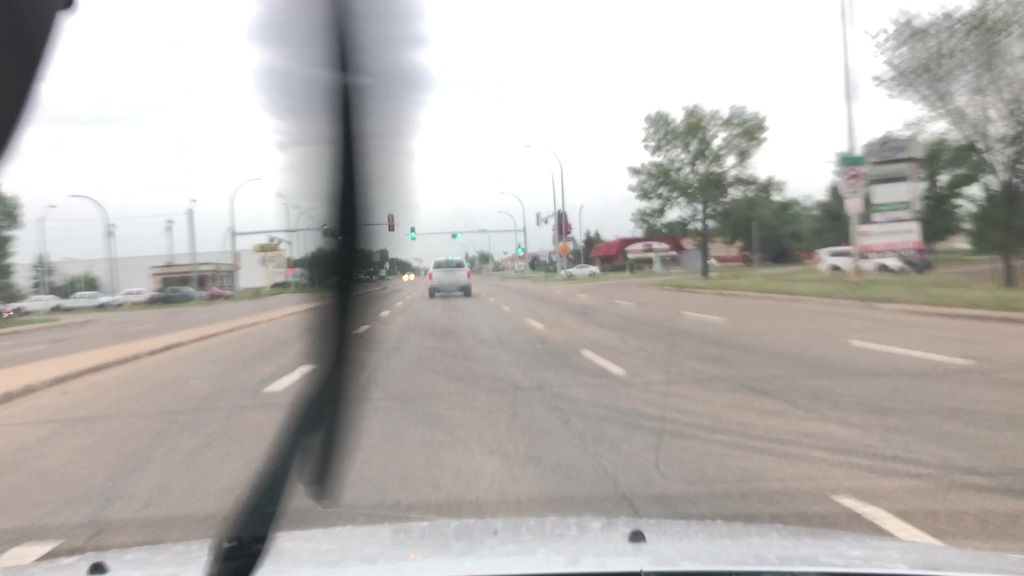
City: edmonton